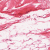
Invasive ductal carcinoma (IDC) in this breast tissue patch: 0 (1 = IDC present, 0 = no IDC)